Question: do you guys know a .net ListView-Replacement which can be highly customized?
I am developing an app which is similar to a "todo" list.
I want to be able to customize almost every visual detail of the list so I get something like this:

I want also to be able to reorder items by mouse + I need drag&drop.
If you don't know any ListView, maybe you know how I could make my own listview like this one from scratch?
Thanks for your ideas!
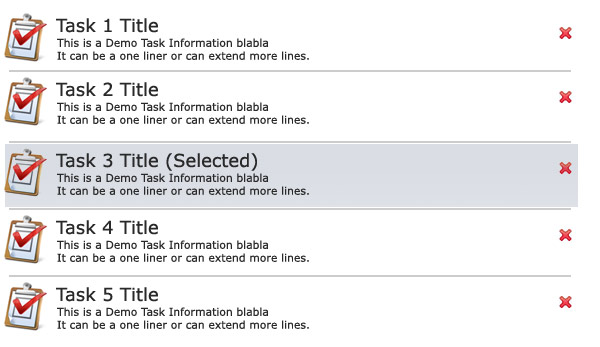
Answer: Use WPF ListBox and an ItemsTemplate :) check out <URL>